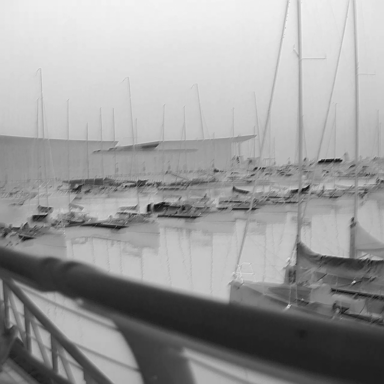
There are nine sailboats in the infrared image.